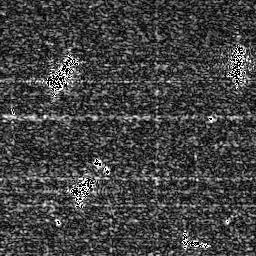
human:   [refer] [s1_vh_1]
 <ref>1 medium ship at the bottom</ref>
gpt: <box>[[26, 67, 37, 77, 0]]</box>

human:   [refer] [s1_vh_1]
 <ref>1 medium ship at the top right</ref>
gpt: <box>[[87, 15, 96, 33, 0]]</box>